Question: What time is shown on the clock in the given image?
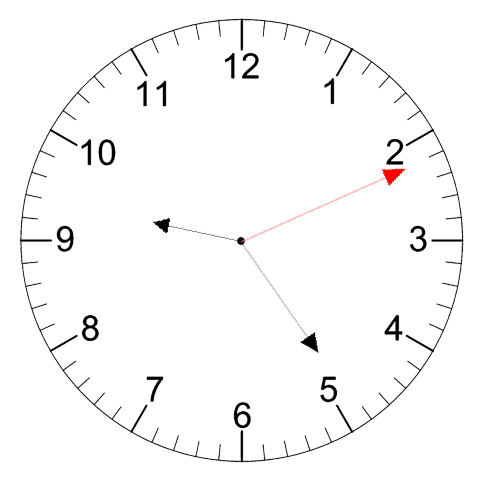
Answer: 09:24:11